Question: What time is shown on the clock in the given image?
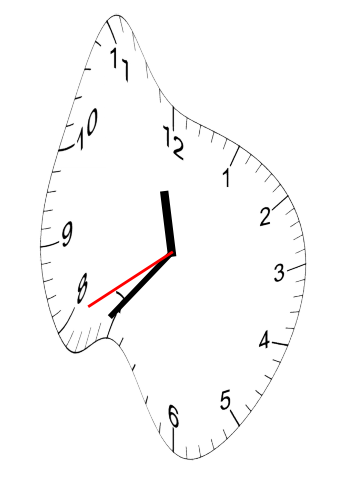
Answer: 11:36:40